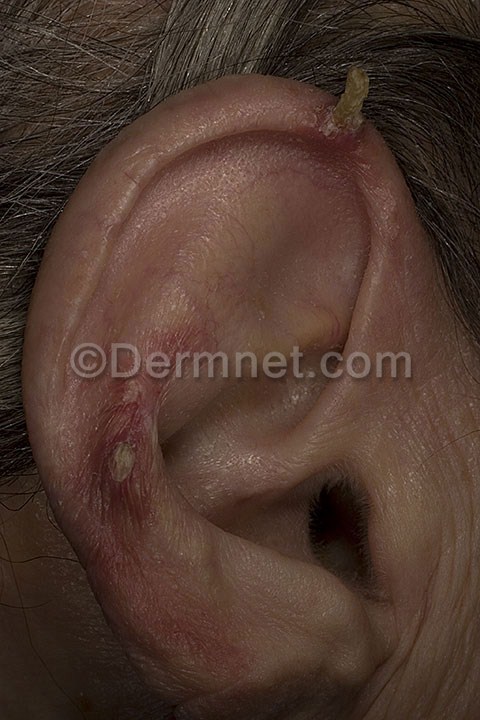
Disease: Actinic Keratosis Basal Cell Carcinoma and other Malignant Lesions